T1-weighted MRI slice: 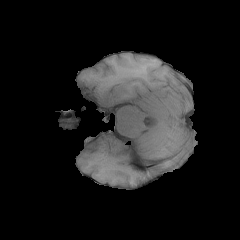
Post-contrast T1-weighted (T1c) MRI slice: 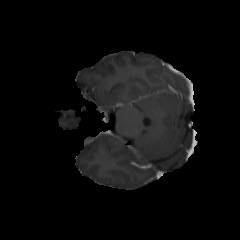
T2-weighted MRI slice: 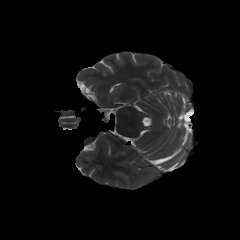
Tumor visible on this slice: yes